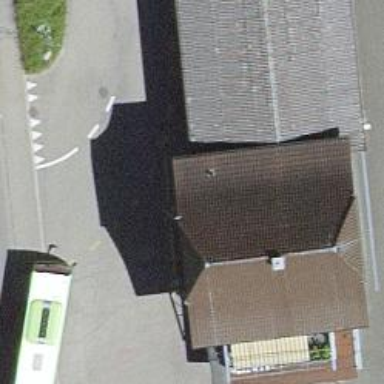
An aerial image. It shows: Railway station that also serves as public transport station.